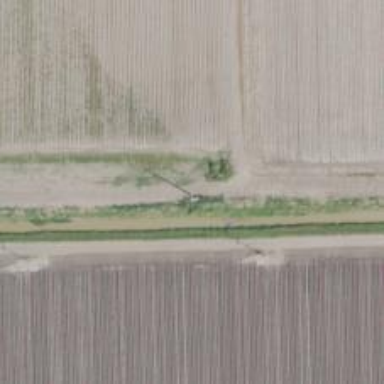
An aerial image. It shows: Power pole.